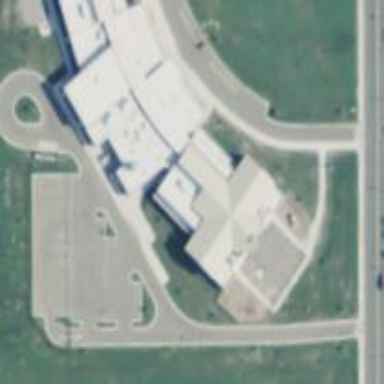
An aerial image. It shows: School.